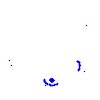
Particle: electron